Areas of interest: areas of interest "Memorial Hall"
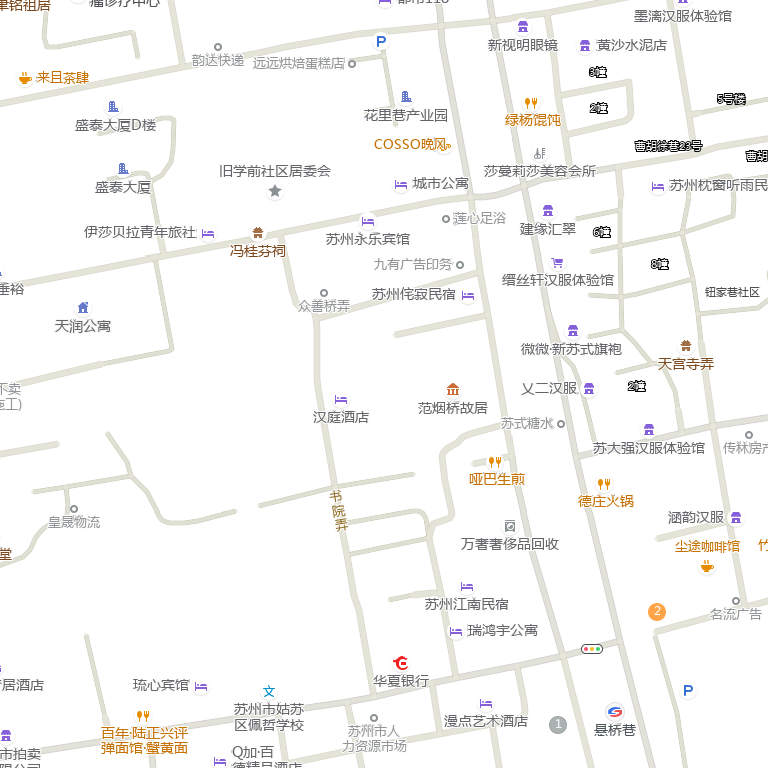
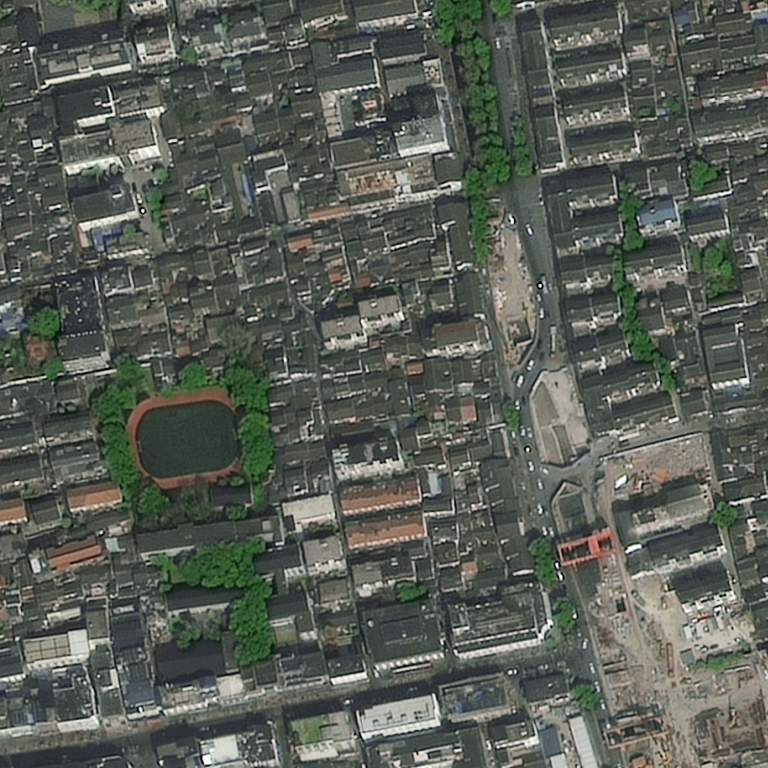